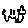
Label: smiley face